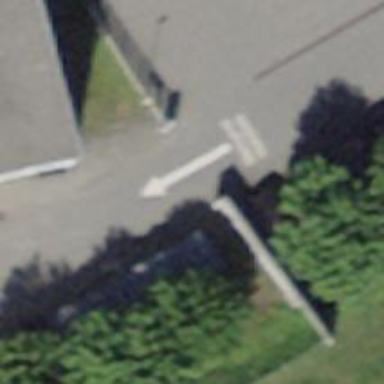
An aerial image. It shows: Gate.